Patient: sex M, age 52
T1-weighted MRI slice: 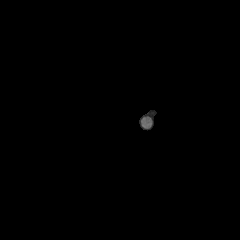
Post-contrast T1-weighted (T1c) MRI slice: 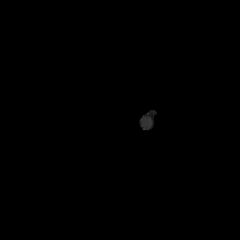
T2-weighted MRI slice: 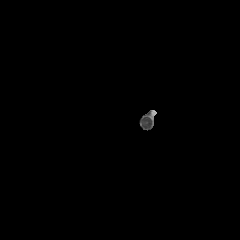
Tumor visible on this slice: no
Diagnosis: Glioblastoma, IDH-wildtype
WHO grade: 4